Question: # Short
My tables structure looks like that

And here is Sql statements
'''
$stmt = $this->db->prepare("DELETE FROM chapters WHERE (subject_id=? AND id = ?)") or die($this->db->error());
$stmt->bind_param("ii", $subject_id, $node);
$stmt->execute();
$stmt = $this->db->prepare("DELETE FROM sections WHERE (subject_id=? AND chapter_id=? )") or die($this->db->error());
$stmt->bind_param("ii", $subject_id, $node);
$stmt->execute();
$stmt = $this->db->prepare("DELETE FROM paragraphs WHERE (subject_id=? AND chapter_id=?)") or die($this->db->error());
$stmt->bind_param("ii", $subject_id, $node);
$stmt->execute();
'''
So what I want to do is, to 'merge' this 3 statements into one and optimize server load.
# Detailed
For ex., if I want to delete row with id=1 from 'chapters' table, then also delete from 2 more tables: 'sections', 'paragraphs'by 2 parameters: '$node' and '$subject_id' (Of course, If there is rows with those parameters. I mean there must be join to prevent any error).
# Question is..
Is that possible? I can't figure out, how sql statement must look like. Any suggestions?
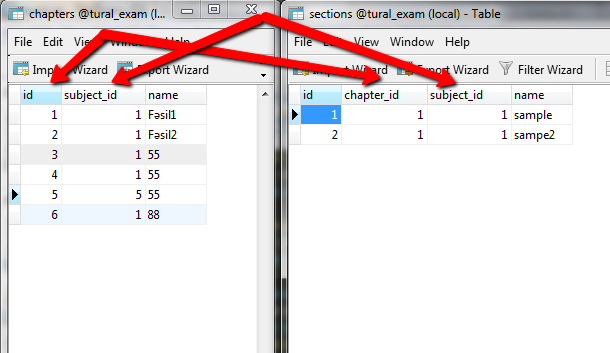
Answer: If you have set up foreign key constraints with 'ON DELETE CASCADE' then you only need to delete the parent row. MySQL will then delete the child rows automatically.
- <URL>